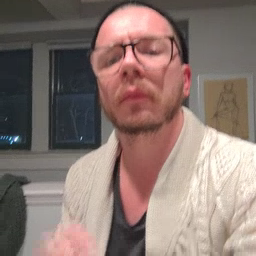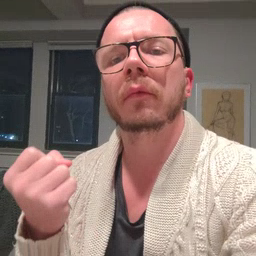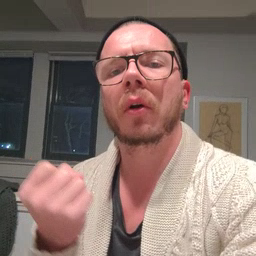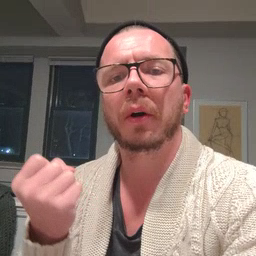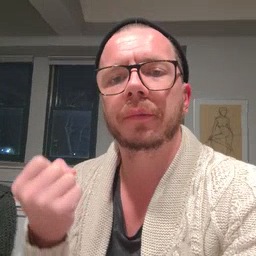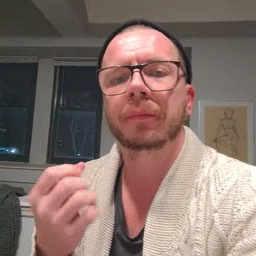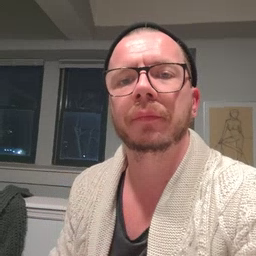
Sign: car